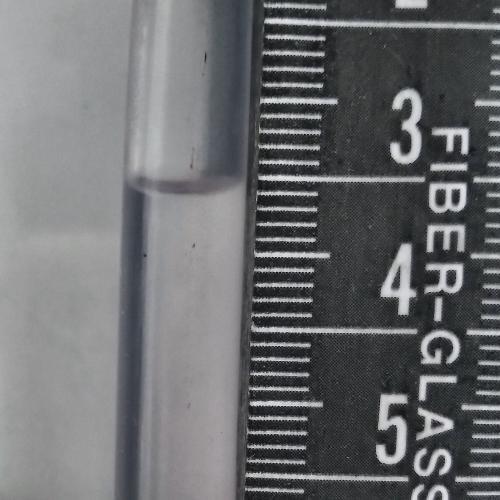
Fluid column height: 3.6 cm